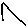
Label: cat